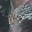
Label: 6